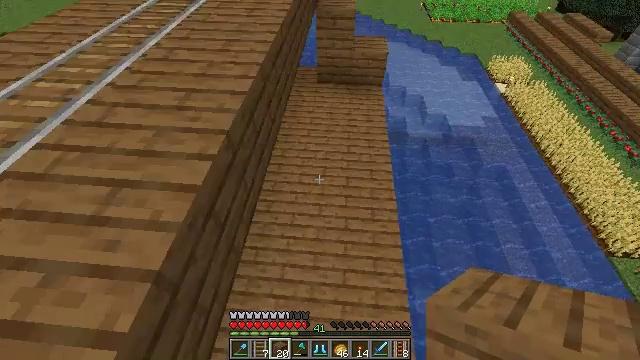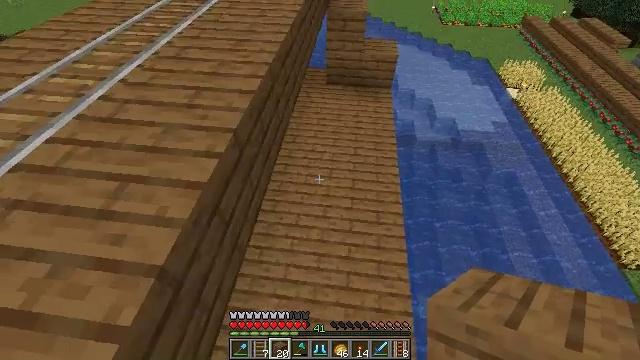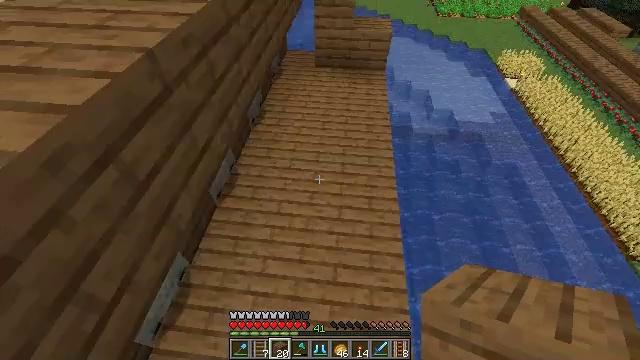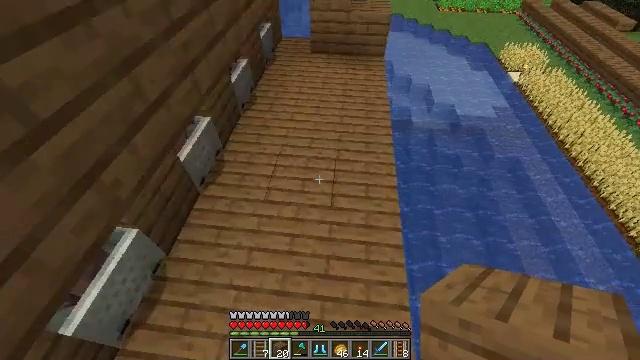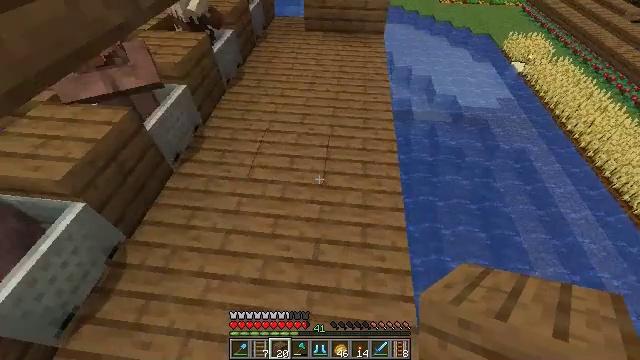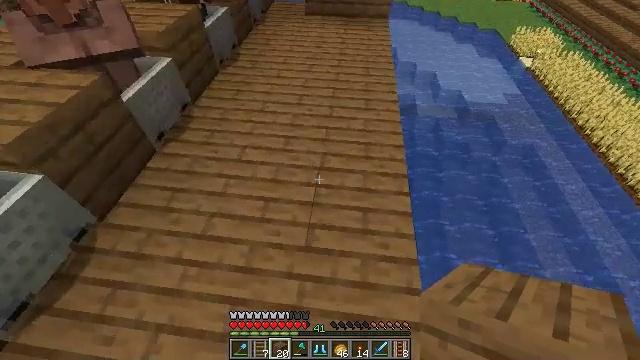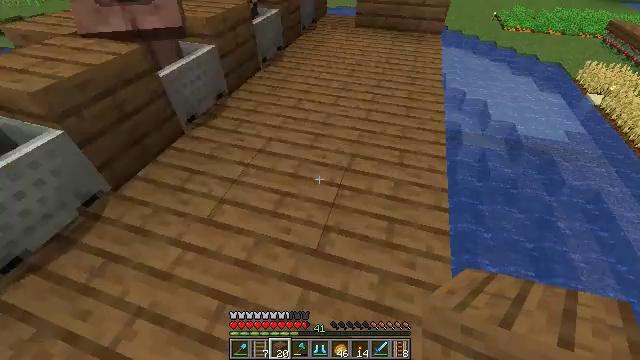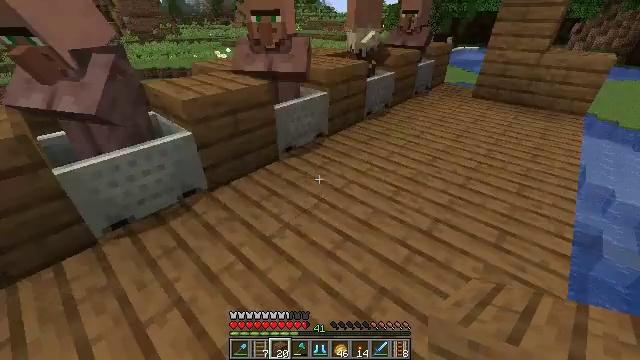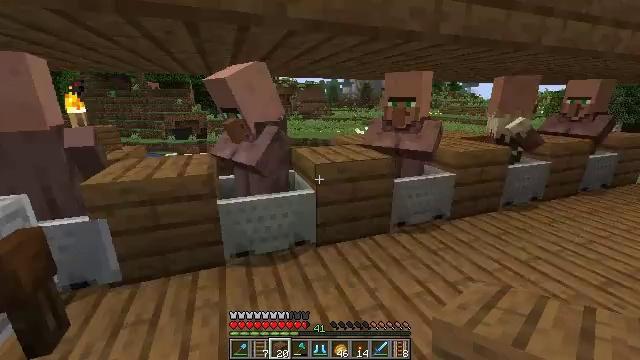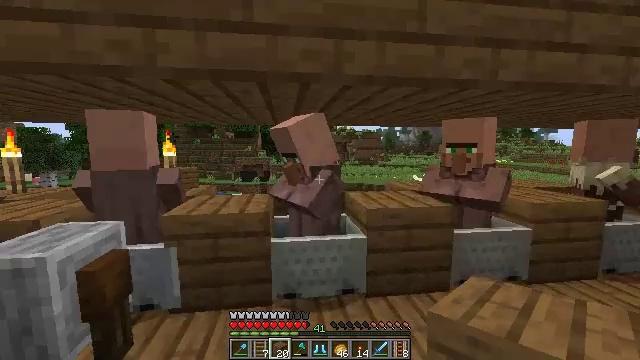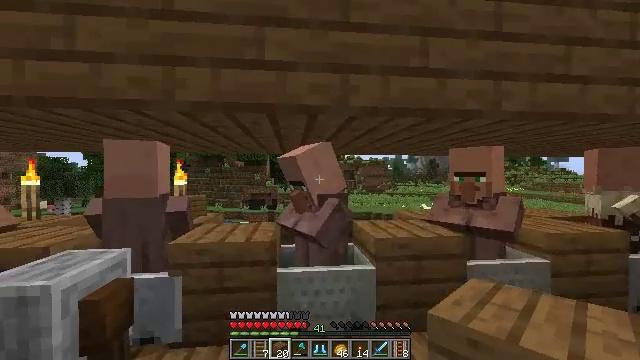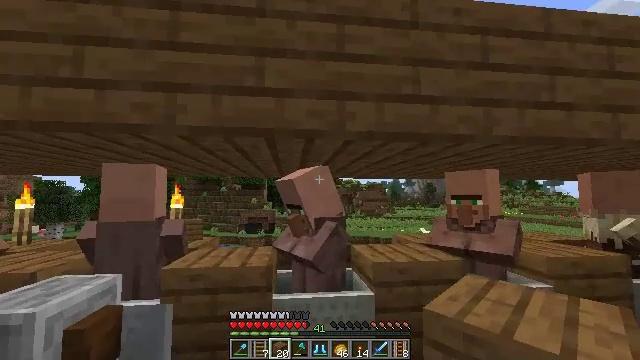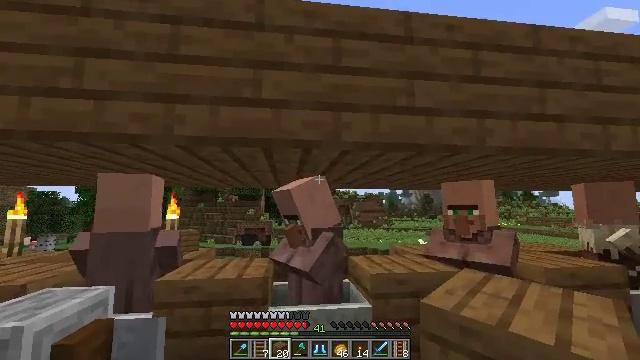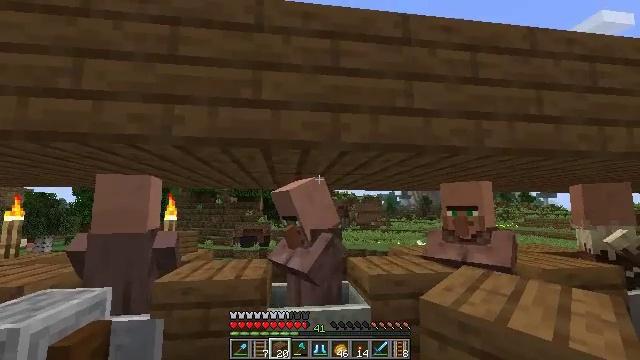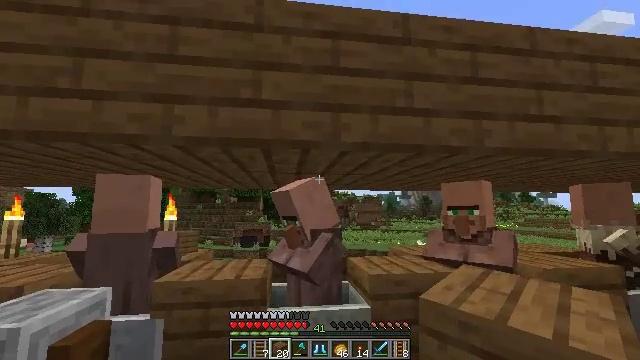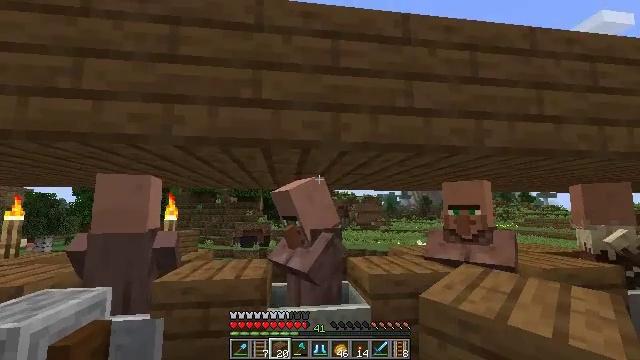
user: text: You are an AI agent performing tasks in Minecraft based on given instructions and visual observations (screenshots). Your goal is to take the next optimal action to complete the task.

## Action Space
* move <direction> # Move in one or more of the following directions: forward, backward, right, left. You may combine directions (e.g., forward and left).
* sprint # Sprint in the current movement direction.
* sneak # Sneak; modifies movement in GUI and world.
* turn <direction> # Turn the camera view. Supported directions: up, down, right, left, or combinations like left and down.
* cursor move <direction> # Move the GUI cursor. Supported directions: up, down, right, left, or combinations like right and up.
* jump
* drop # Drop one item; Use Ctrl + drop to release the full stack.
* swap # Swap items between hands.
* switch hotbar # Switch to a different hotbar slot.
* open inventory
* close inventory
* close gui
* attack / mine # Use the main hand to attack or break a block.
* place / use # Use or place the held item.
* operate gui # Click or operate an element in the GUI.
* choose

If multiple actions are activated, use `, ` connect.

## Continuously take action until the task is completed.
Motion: motion action
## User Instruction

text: Break the grindstone to collect it.
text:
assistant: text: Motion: move right, turn left
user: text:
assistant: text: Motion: move right
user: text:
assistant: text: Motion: no_op
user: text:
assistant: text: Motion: no_op
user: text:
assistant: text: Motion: no_op
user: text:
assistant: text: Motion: turn left and up
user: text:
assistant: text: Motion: turn left and up
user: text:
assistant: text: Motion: turn left and up
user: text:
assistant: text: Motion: turn left and up
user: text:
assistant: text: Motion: turn left and up
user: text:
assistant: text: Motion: turn up
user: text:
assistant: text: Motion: turn up
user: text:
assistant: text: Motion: no_op
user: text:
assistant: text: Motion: no_op
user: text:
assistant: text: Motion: no_op
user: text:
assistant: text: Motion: no_op
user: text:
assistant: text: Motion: no_op
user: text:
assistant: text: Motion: turn left and down
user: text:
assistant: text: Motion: turn left and down
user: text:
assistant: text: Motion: turn left and down
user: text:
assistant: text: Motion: turn left and down
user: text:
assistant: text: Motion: turn left and down
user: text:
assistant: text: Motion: turn left and down
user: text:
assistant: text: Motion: move forward and move left, turn down
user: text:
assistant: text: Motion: move forward and move left, turn down
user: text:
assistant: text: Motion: move forward and move left, turn left and down
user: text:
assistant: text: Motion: move forward and move left, turn left and down
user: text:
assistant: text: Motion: move forward and move left
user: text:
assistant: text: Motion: move forward and move left
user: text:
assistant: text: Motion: move forward and move left, turn right and down